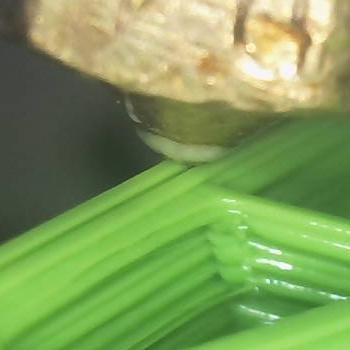
Flow rate: 47%